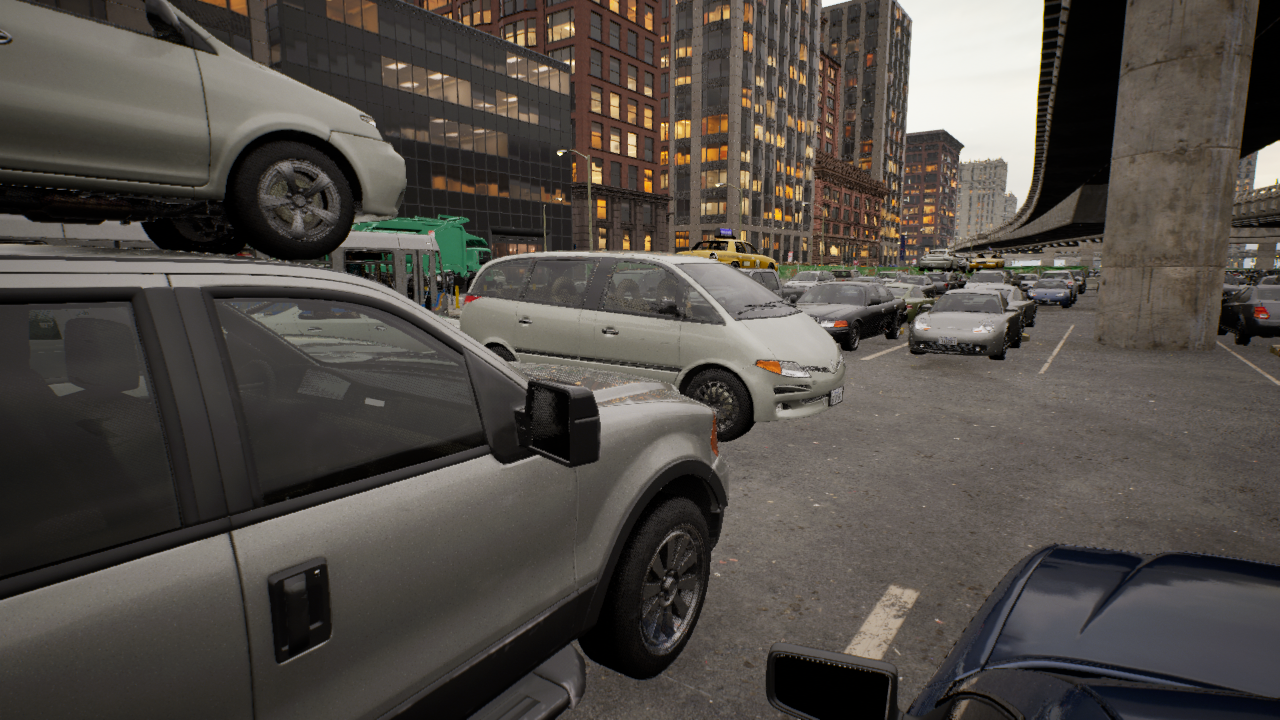
Venue: arterial
Lighting: golden hour
Vehicle rig: minivan